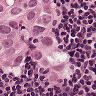
Metastatic tissue present: yes